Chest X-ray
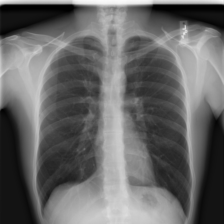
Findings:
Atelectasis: negative
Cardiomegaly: negative
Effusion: negative
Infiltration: negative
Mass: negative
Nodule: negative
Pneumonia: negative
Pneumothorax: negative
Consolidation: negative
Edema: negative
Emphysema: negative
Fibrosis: negative
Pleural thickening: negative
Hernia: negative